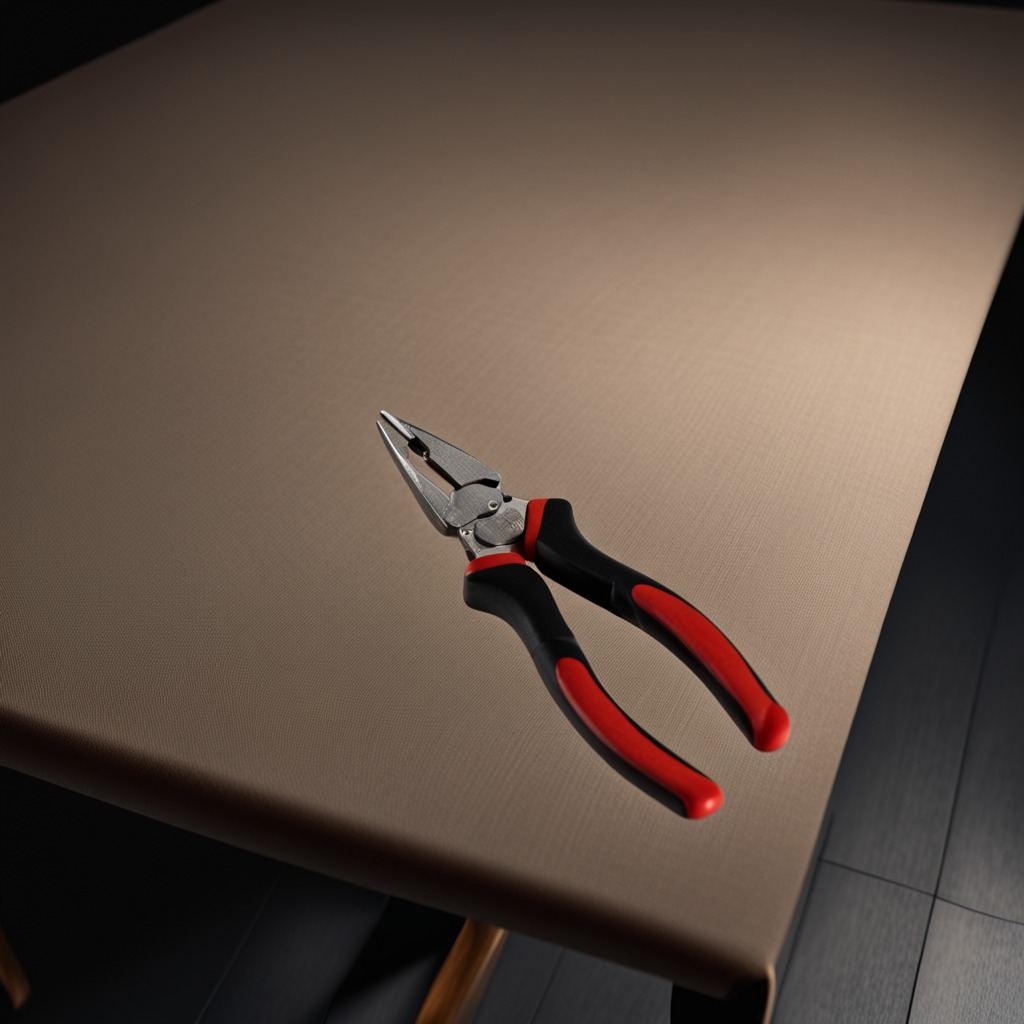
A plier is lying on the wooden table.